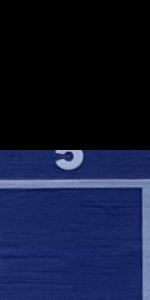
Label: Empty